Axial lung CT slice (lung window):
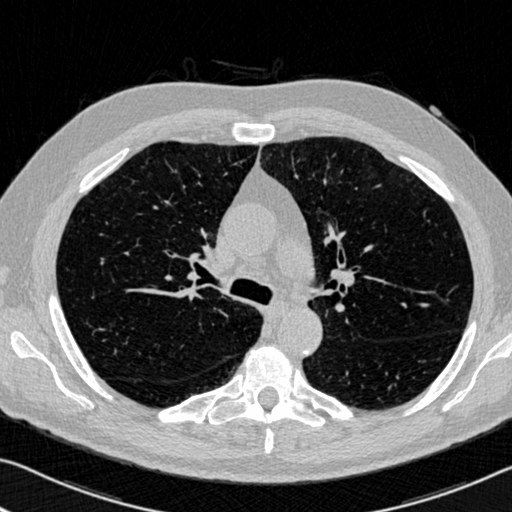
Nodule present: no